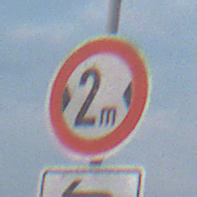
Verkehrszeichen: TatsaechlicheBreite2
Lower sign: RichtungsangabeDurchPfeile2
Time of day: SunriseSunset
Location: Outdoor (Nature)
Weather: PartlyCloudy
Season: NotSpecified
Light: Natural